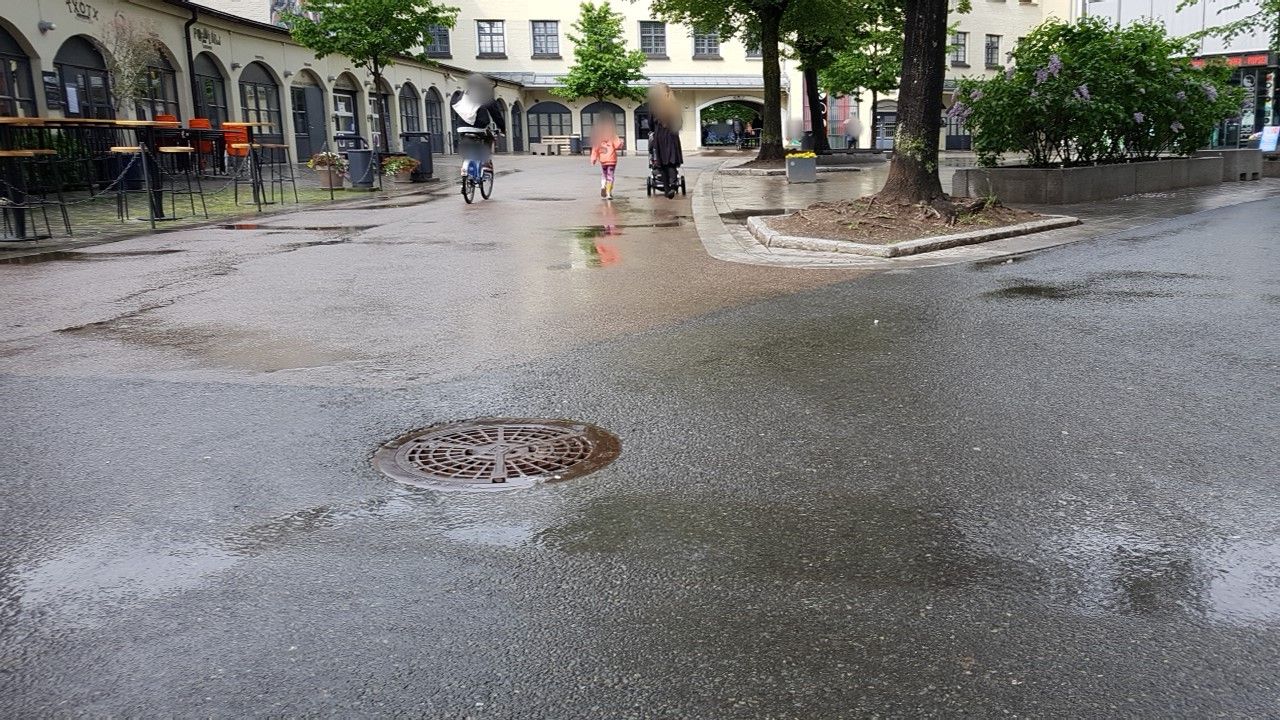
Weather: clear
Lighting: day
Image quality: good
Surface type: walking surface
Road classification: service
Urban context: urban centre
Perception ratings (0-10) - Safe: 3.33, Lively: 6.41, Beautiful: 4.62, Boring: 1.95, Depressing: 0.61, Wealthy: 1.62